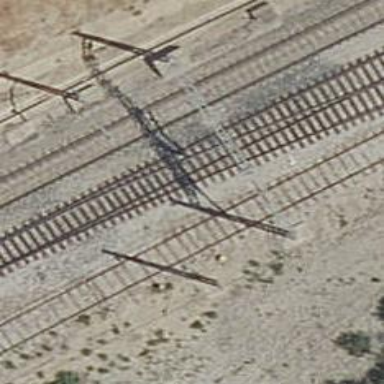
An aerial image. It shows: Railway track with contact line for electrification.